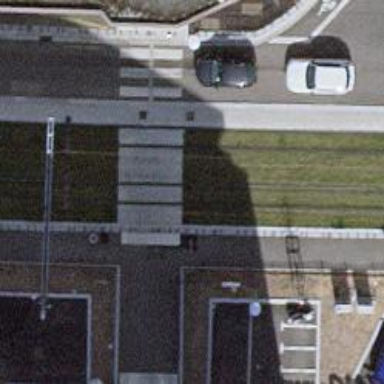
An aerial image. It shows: Tram crossing on the railway.